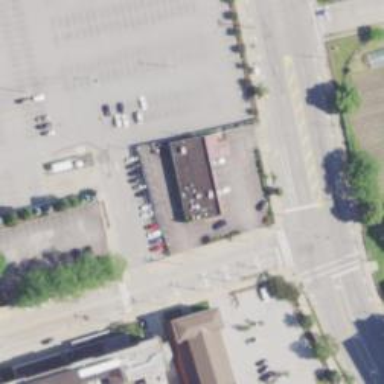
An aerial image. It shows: Parking area with surface.